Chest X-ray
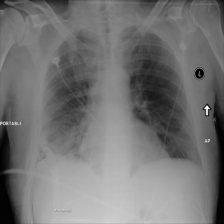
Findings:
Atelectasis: negative
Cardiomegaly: negative
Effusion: positive
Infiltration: positive
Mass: negative
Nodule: negative
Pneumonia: negative
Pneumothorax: negative
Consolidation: negative
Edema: negative
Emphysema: negative
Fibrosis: negative
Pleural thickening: negative
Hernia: negative